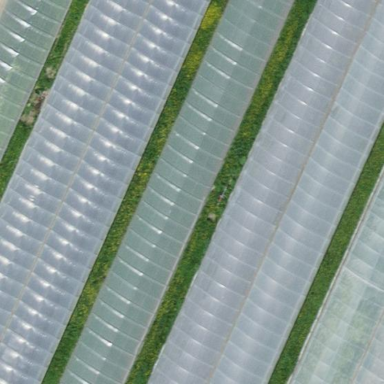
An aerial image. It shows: Greenhouse.